Question: I am trying to create random lines and select some of them, which are really rare. My code is rather simple, but to get something that I can use I need to create very large vectors(i.e.: <100000000 x 1, tracks variable in my code). Is there any way to be able to creater larger vectors and to reduce the time needed for all those calculations?
My code is
'''
%Initial line values
tracks=input('Give me the number of muon tracks: ');
width=1e-4;
height=2e-4;
Ystart=15.*ones(tracks,1);
Xstart=-40+80.*rand(tracks,1);
%Xend=-40+80.*rand(tracks,1);
Xend=laprnd(tracks,1,Xstart,15);
X=[Xstart';Xend'];
Y=[Ystart';zeros(1,tracks)];
b=(Ystart.*Xend)./(Xend-Xstart);
hot=0;
cold=0;
for i=1:tracks
if ((Xend(i,1)<width/2 && Xend(i,1)>-width/2)||(b(i,1)<height && b(i,1)>0))
plot(X(:, i),Y(:, i),'r');%the chosen ones!
hold all
hot=hot+1;
else
%plot(X(:, i),Y(:, i),'b');%the rest of them
%hold all
cold=cold+1;
end
end
'''
I am also using and calling a Laplace distribution generator made my Elvis Chen which can be found <URL>
'''
function y = laprnd(m, n, mu, sigma)
%LAPRND generate i.i.d. laplacian random number drawn from laplacian distribution
% with mean mu and standard deviation sigma.
% mu : mean
% sigma : standard deviation
% [m, n] : the dimension of y.
% Default mu = 0, sigma = 1.
% For more information, refer to
% http://en.wikipedia.org./wiki/Laplace_distribution
% Author : Elvis Chen (bee33@sjtu.edu.cn)
% Date : 01/19/07
%Check inputs
if nargin < 2
error('At least two inputs are required');
end
if nargin == 2
mu = 0; sigma = 1;
end
if nargin == 3
sigma = 1;
end
% Generate Laplacian noise
u = rand(m, n)-0.5;
b = sigma / sqrt(2);
y = mu - b * sign(u).* log(1- 2* abs(u));
'''
The result plot is

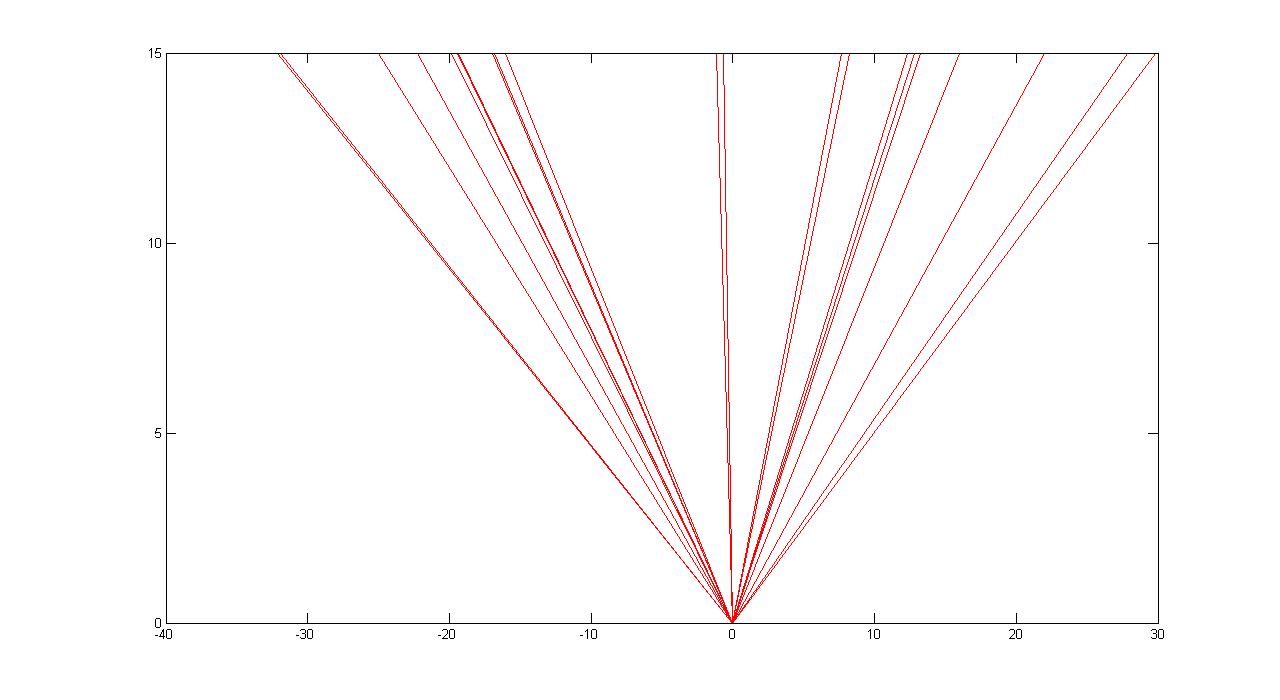
Answer: As you indicate, your problem is two-fold. On the one hand, you have memory issues because you need to do so many trials. On the other hand, you have performance issues, because you have to all those trials.
Solutions to each issue often have a negative impact on the other issue. IMHO, the best approach would be to find a compromise.
More trials are only possible of you get rid of those arrays that are required for vectorization, and use a different strategy to do the loop. I will give priority to the possibility of using more trials, possibly at the cost of optimal performance.
When I execute your code as-is in the <URL>, it immediately shows that the initial memory allocation for all your variables takes a lot of time. It also shows that the 'plot' and 'hold all' commands are the most time-consuming lines of them all. Some more trial-and-error shows that there is a disappointingly low maximum value for the 'trials' you can do before 'OUT OF MEMORY' errors start appearing.
The loop can be accelerated tremendously if you know a few things about its limitations in Matlab. In older versions of Matlab, it used to be true that loops should be avoided completely in favor of 'vectorized' code. In recent versions (I believe R2008a and up), the Mathworks introduced a piece of technology called the JIT accelerator (Just-in-Time compiler) which translates M-code into language on the fly during execution. Simply put, the JIT accelerator allows your code to bypass Matlab's interpreter and talk much more directly with the underlying hardware, which can save of time.
The advice you'll hear a lot that loops should be avoided in Matlab, is no longer true. While vectorization still has its value, any procedure of sizable complexity that is implemented using only vectorized code is often illegible, hard to understand, hard to change and hard to upkeep. An implementation of the same procedure that uses loops, often has none of these drawbacks, and moreover, it will quite often be and require .
Unfortunately, the JIT accelerator has a few nasty (and IMHO, ) limitations that you'll have to learn about.
One such thing is 'plot'; it's generally a better idea to let a loop do other than collect and manipulate data, and delay any plotting commands etc. until the loop.
Another such thing is 'hold'; the 'hold' function is a Matlab built-in function, meaning, it is implemented in M-language. Matlab's JIT accelerator is not able to accelerate non-builtin functions when used in a loop, meaning, your entire loop will run at Matlab's interpretation speed, rather than machine-language speed! Therefore, also delay this command until the loop :)
Now, in case you're wondering, this last step can make a difference -- I know of one case where copy-pasting a function body into the upper-level loop caused a 1200x performance improvement. of execution time had been reduced to !).
There is actually another issue in your loop (which is really small, and rather inconvenient, I will immediately agree with) -- the name of the loop variable should not be 'i'. The name 'i' is the name of the imaginary unit in Matlab, and the name resolution will also unnecessarily consume time on each iteration. It's small, but non-negligible.
Now, considering all this, I've come to the following implementation:
'''
function [hot, cold, h] = MuonTracks(tracks)
% NOTE: no variables larger than 1x1 are initialized
width = 1e-4;
height = 2e-4;
% constant used for Laplacian noise distribution
bL = 15 / sqrt(2);
% Loop through all tracks
X = [];
hot = 0;
ii = 0;
while ii <= tracks
ii = ii + 1;
% Note that I've inlined (== copy-pasted) the original laprnd()
% function call. This was necessary to work around limitations
% in loops in Matlab, and prevent the nececessity of those HUGE
% variables.
%
% Of course, you can still easily generalize all of this:
% the new data
u = rand-0.5;
Ystart = 15;
Xstart = 800*rand-400;
Xend = Xstart - bL*sign(u)*log(1-2*abs(u));
b = (Ystart*Xend)/(Xend-Xstart);
% the test
if ((b < height && b > 0)) ||...
(Xend < width/2 && Xend > -width/2)
hot = hot+1;
% growing an array is perfectly fine when the chances of it
% happening are so slim
X = [X [Xstart; Xend]]; %#ok
end
end
% This is trivial to do here, and prevents an 'else' in the loop
cold = tracks - hot;
% Now plot the chosen ones
h = figure;
hold all
Y = repmat([15;0], 1, size(X,2));
plot(X, Y, 'r');
end
'''
With this implementation, I can do this:
'''
>> tic, MuonTracks(1e8); toc
Elapsed time is 24.738725 seconds.
'''
with a completely negligible memory footprint.
The profiler now also shows a nice and even distribution of effort along the code; no lines that really stand out because of their memory use or performance.
It's possibly not the fastest possible implementation (if anyone sees obvious improvements, please, feel free to edit them in). But, if you're willing to wait, you'll be able to do 'MuonTracks(1e23)' (or higher :)
I've also done an implementation in C, which can be compiled into a Matlab MEX file:
'''
/* DoMuonCounting.c */
#include <math.h>
#include <matrix.h>
#include <mex.h>
#include <time.h>
#include <stdlib.h>
void CountMuons(
unsigned long long tracks,
unsigned long long *hot, unsigned long long *cold, double *Xout);
/* simple little helper functions */
double sign(double x) { return (x>0)-(x<0); }
double rand_double() { return (double)rand()/(double)RAND_MAX; }
/* the gateway function */
void mexFunction(int nlhs, mxArray *plhs[], int nrhs, const mxArray *prhs[])
{
int
dims[] = {1,1};
const mxArray
/* Output arguments */
*hot_out = plhs[0] = mxCreateNumericArray(2,dims, mxUINT64_CLASS,0),
*cold_out = plhs[1] = mxCreateNumericArray(2,dims, mxUINT64_CLASS,0),
*X_out = plhs[2] = mxCreateDoubleMatrix(2,10000, mxREAL);
const unsigned long long
tracks = (const unsigned long long)mxGetPr(prhs[0])[0];
unsigned long long
*hot = (unsigned long long*)mxGetPr(hot_out),
*cold = (unsigned long long*)mxGetPr(cold_out);
double
*Xout = mxGetPr(X_out);
/* call the actual function, and return */
CountMuons(tracks, hot,cold, Xout);
}
// The actual muon counting
void CountMuons(
unsigned long long tracks,
unsigned long long *hot, unsigned long long *cold, double *Xout)
{
const double
width = 1.0e-4,
height = 2.0e-4,
bL = 15.0/sqrt(2.0),
Ystart = 15.0;
double
Xstart,
Xend,
u,
b;
unsigned long long
i = 0ul;
*hot = 0ul;
*cold = tracks;
/* seed the RNG */
srand((unsigned)time(NULL));
/* aaaand start! */
while (i++ < tracks)
{
u = rand_double() - 0.5;
Xstart = 800.0*rand_double() - 400.0;
Xend = Xstart - bL*sign(u)*log(1.0-2.0*fabs(u));
b = (Ystart*Xend)/(Xend-Xstart);
if ((b < height && b > 0.0) || (Xend < width/2.0 && Xend > -width/2.0))
{
Xout[0 + *hot*2] = Xstart;
Xout[1 + *hot*2] = Xend;
++(*hot);
--(*cold);
}
}
}
'''
compile in Matlab with
'''
mex DoMuonCounting.c
'''
( having run 'mex setup' :) and then use it in conjunction with a small M-wrapper like this:
'''
function [hot,cold, h] = MuonTrack2(tracks)
% call the MEX function
[hot,cold, Xtmp] = DoMuonCounting(tracks);
% process outputs, and generate plots
hot = uint32(hot); % circumvents limitations in 32-bit matlab
X = Xtmp(:,1:hot);
clear Xtmp
h = NaN;
if ~isempty(X)
h = figure;
hold all
Y = repmat([15;0], 1, hot);
plot(X, Y, 'r');
end
end
'''
which allows me to do
'''
>> tic, MuonTrack2(1e8); toc
Elapsed time is 14.496355 seconds.
'''
Note that the memory footprint of the MEX version is slightly larger, but I think that's nothing to worry about.
The only flaw I see is the fixed maximum number of Muon counts (hard-coded as 10000 as the initial array size of 'Xout'; needed because there are no dynamically growing arrays in standard C)...if you're worried this limit could be broken, simply increase it, change it to be equal to a fraction of 'tracks', or do some smarter (but more painful) dynamic array-growing tricks.